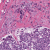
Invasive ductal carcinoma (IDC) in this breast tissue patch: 0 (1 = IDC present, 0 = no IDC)